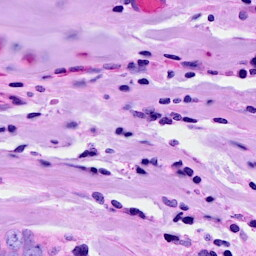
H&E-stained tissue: Breast